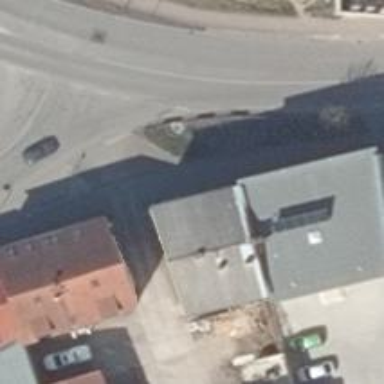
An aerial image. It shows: Veterinary facility.